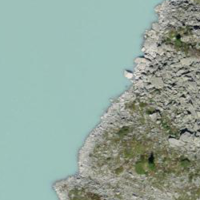
EUNIS habitat code: 14
Species observed at this site:
Volucella zonaria